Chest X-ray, PA view. Patient: 43 years old, sex F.
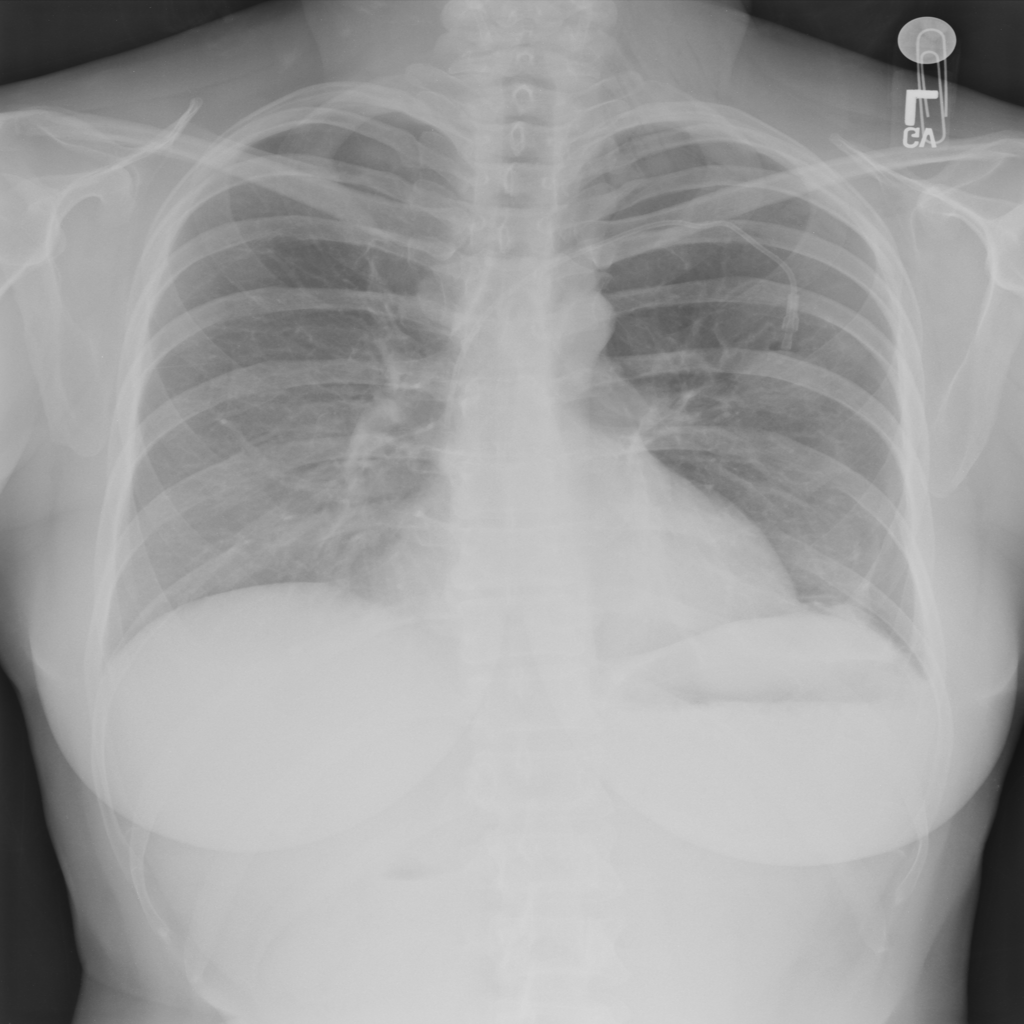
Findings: No Finding